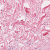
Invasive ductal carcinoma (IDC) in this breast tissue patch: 0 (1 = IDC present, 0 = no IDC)